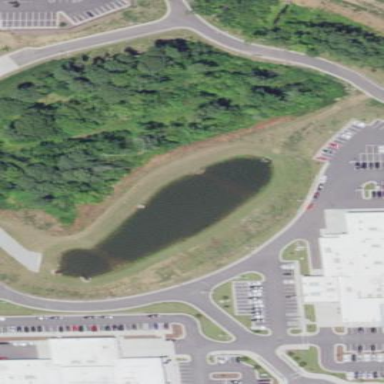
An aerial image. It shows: Serene pond surrounded by nature.